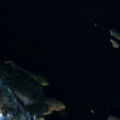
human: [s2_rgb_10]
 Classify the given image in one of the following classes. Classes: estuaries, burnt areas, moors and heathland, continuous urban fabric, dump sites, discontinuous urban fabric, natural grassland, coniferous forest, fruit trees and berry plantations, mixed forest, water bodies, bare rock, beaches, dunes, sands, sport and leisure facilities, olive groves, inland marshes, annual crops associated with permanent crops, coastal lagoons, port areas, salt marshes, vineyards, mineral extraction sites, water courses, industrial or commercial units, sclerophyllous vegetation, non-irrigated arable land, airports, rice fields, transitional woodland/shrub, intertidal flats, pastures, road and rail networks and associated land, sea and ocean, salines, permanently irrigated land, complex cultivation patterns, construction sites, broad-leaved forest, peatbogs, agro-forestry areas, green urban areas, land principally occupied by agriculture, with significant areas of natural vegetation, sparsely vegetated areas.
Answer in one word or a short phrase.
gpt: coniferous forest, water bodies